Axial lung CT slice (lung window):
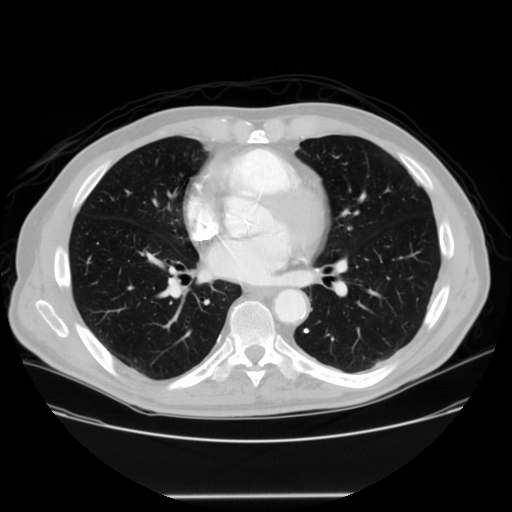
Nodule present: yes
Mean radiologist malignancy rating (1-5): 1